Question: I need to implement a method for non-linear interpolation between values, ease-in, ease-out, general easing curves as well as user defined curves.
I have a basic idea of how to do this - but I am not sure if it will be the most efficient solution. My idea is basically as follows:
Use a 2D cubic, quadratic or n-th order Bezier curve to control the interpolation. Traverse through the curve linearly to get the non-linear Y component, and use that to value to feed a simple linear interpolation method:
'''
value = v1 + (v2 - v1) * t;
'''
Where t is the non-linear Y component of the control curve.
This allows for custom, user defined methods for interpolation, but it comes at a cost, the cost of one non-linear interpolation is equal to:
> 1 + 2 * (n-1)
total interpolations, where n is the order, or number of control points of the control curve.
I am NO MATHEMATICIAN, this is the best I could come up with, so my question is if there is a better solution?
EDIT: I am probably not explaining it right, I am not a native speaker, so here is something hopefully everyone will understand:

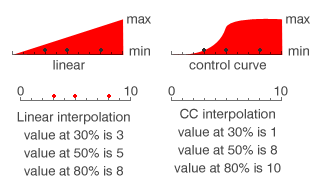
Answer: From what I understand, your 't' is actually a family of functions , where both , and are between 0 and 1. If that is the case, it doesn't get any better than what you've already proposed.
It looks like you are worried about evaluating these values during actual curve calculation. There is no avoiding the evaluation if you don't want to pre-calculate. If performance is a big issue and you don't need to be very precise, you can calculate tables of for as many values as you want (say 100 or 1000 discrete points between 0 and 1) for each of your curves, and when you need a value between your sampling points, do a simple linear interpolation of the two cached values around your desired point.